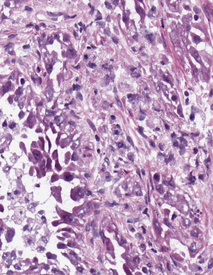
Tumor epithelial tissue: yes
Tumor-associated stroma tissue: yes
Normal tissue: no